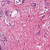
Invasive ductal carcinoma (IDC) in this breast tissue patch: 0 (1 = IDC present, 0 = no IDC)